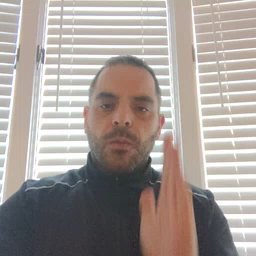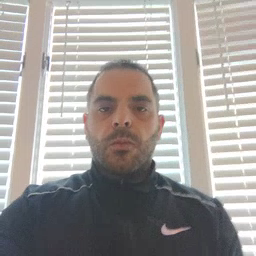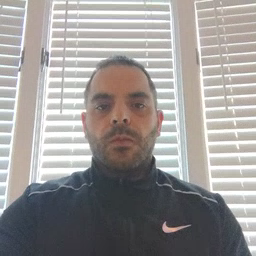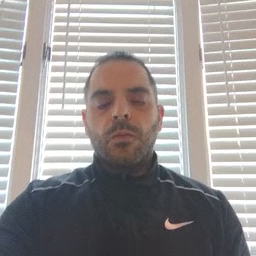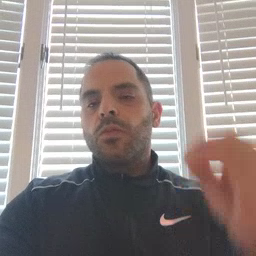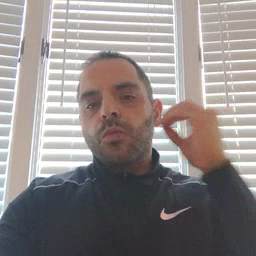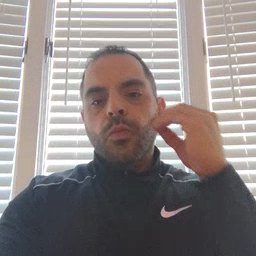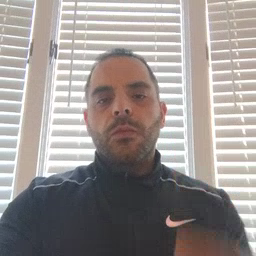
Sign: kiss